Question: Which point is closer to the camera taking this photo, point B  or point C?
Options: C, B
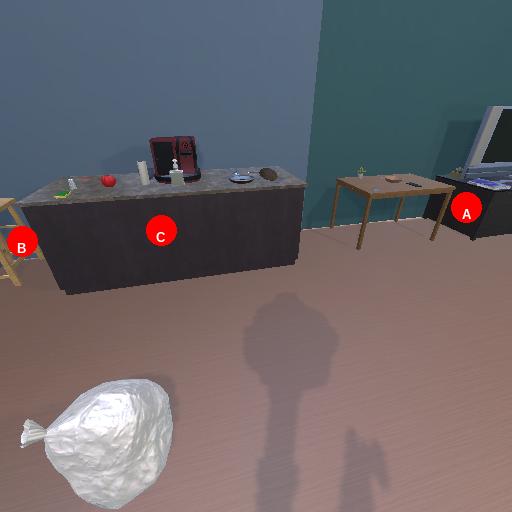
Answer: C